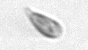
Label: Cryptophyta